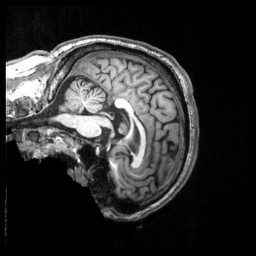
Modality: T1w
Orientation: sagittal
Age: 47
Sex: male
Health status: healthy
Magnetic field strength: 3 T
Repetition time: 2.53 s
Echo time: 0.00331 s